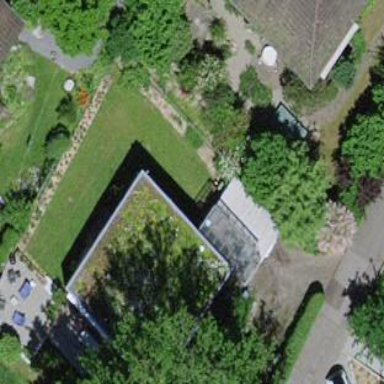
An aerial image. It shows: House with flat roof.